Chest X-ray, AP view. Patient: 69 years old, sex M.
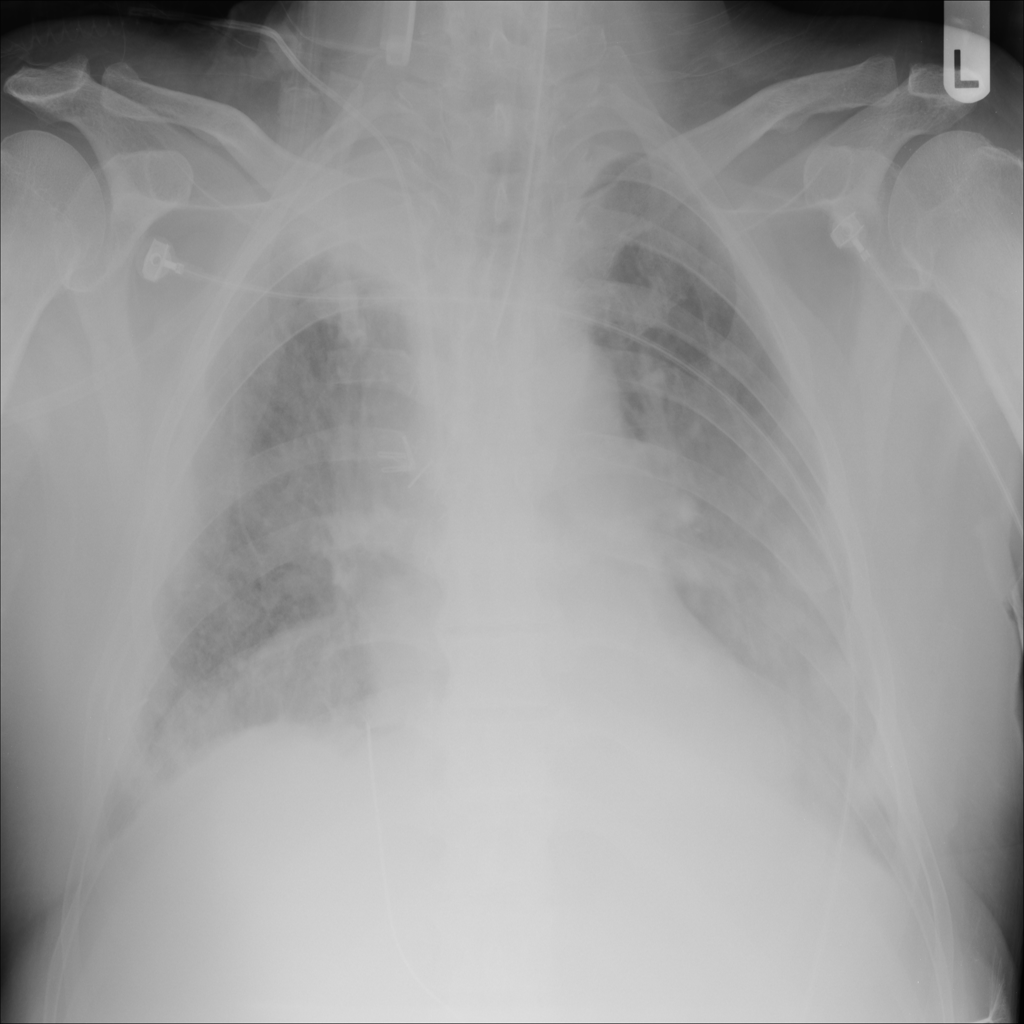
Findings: Consolidation, Edema, Infiltration